Question: I am currently using <URL> from @yonel to make something similar to the FourSquare venue detail page. Within my storyboard I have this:

The problem is: because the scroll is a bit laggy, when I scroll fast I get a "Received memory warning." message in my console. The curious thing is that if I remove all of the labels and buttons inside the 'UIView' (just below the 'Map View'), everything works fine.
Any idea what could be wrong?
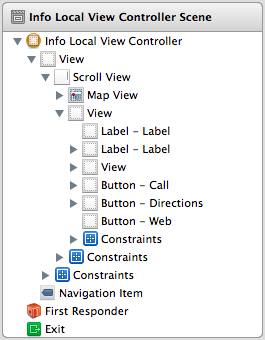
Answer: As the above posters mentioned, it is difficult to give you any authoritative information without actually seeing some code for your project - and I'm aware that you have already found a workable solution. However, in case other users find this question with similar responses:
The nature of the error message suggests that you probably had some kind of memory leak in your application. The best way to start debugging this kind of problem is to use the Memory analysis tools found in 'Instruments.app'. For some detailed information on how to do this, take a look at <URL> from the Apple Developer site.
Especially if some of the items which are scrolling on or off the screen have graphical information (background images, etc) associated with them - destroying things which are off-screen might help improve performance. You will, of course, then have to re-create the items in question when they come back on-screen.
If the above doesn't help, take a look at some of the following questions/answers, which provide insight into other problems where this error occurs. Perhaps your issue is/was related:
- <URL>
1. Too many graphics open
2. Not using Lazy-Loading
- <URL>-